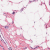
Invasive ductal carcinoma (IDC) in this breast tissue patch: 0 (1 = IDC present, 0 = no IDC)